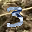
Label: 3